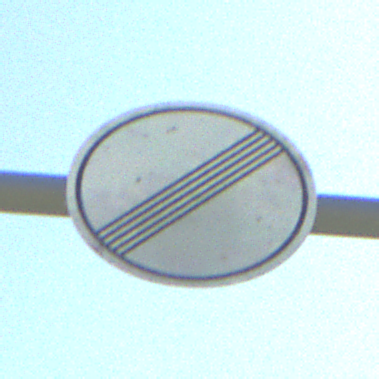
Verkehrszeichen: EndeSaemtlicherBegrenzungen
Umgebung: Outdoor, Nature
Tageszeit: Midday
Wetter: Clear
Licht: Natural
Jahreszeit: NotSpecified
Kontrast: HighContrast